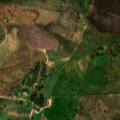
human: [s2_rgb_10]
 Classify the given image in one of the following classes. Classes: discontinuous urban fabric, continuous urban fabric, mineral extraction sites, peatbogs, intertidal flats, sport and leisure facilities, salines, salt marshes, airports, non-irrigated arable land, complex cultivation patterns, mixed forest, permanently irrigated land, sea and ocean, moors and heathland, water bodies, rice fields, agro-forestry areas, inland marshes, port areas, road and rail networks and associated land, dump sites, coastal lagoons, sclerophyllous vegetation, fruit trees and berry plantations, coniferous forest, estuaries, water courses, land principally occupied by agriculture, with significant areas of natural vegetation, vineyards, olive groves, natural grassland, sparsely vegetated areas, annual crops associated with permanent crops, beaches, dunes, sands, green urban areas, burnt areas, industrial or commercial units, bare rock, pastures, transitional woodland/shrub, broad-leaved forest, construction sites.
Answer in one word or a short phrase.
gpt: non-irrigated arable land, agro-forestry areas, transitional woodland/shrub